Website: crate-barrel
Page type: account-selection
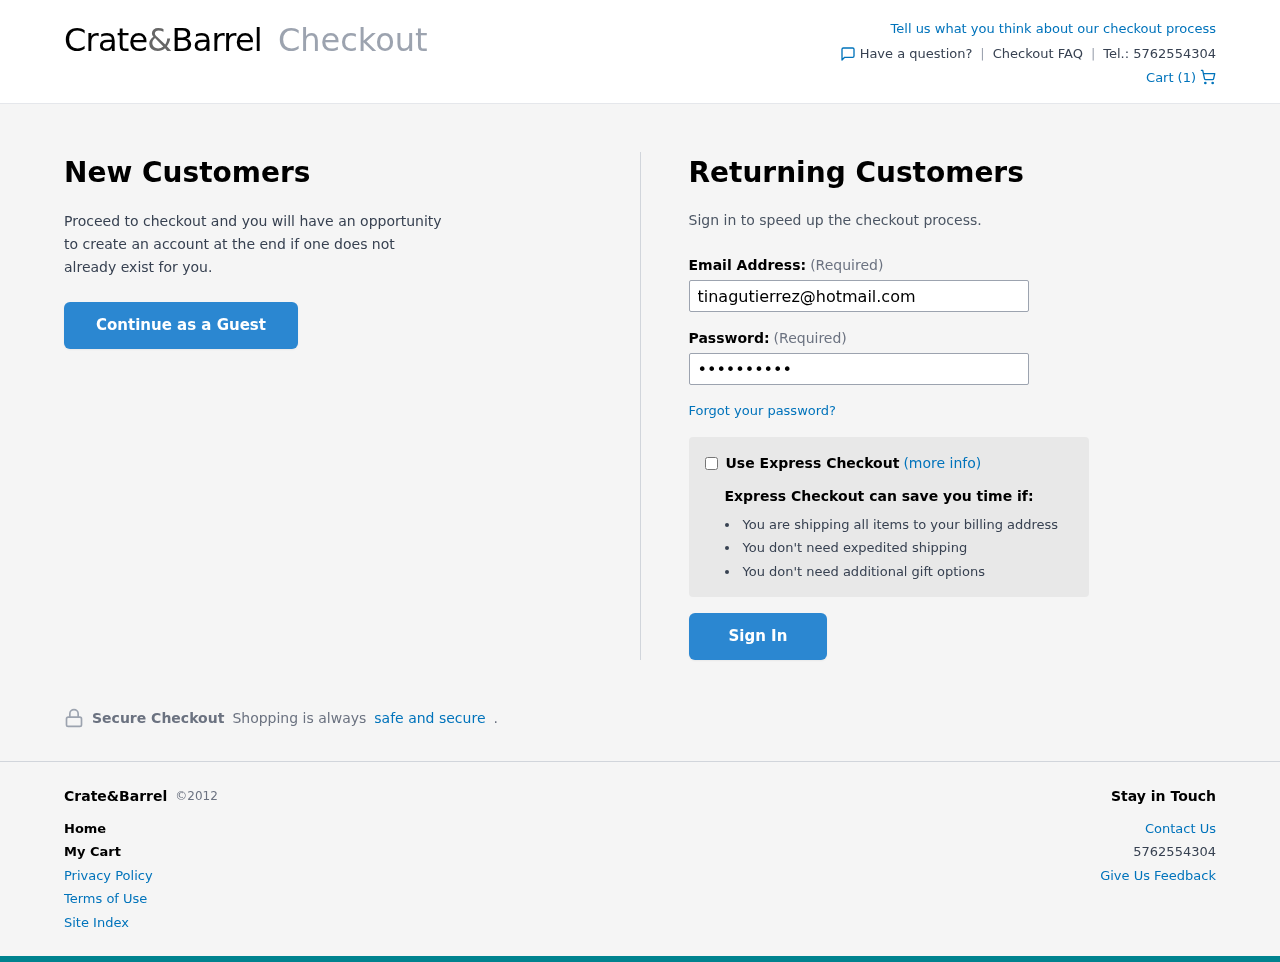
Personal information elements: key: PII_EMAIL
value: tinagutierrez@hotmail.com
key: PII_PHONE
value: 5762554304
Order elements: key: ORDER_NUM_ITEMS
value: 1